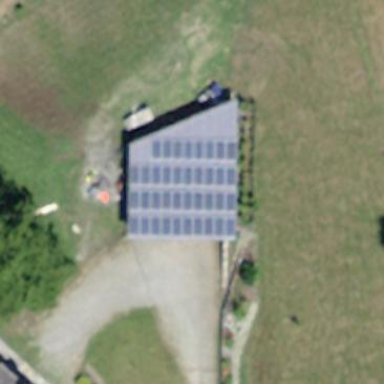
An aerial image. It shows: Solar power generator utilizing photovoltaic technology with solar photovoltaic panels.